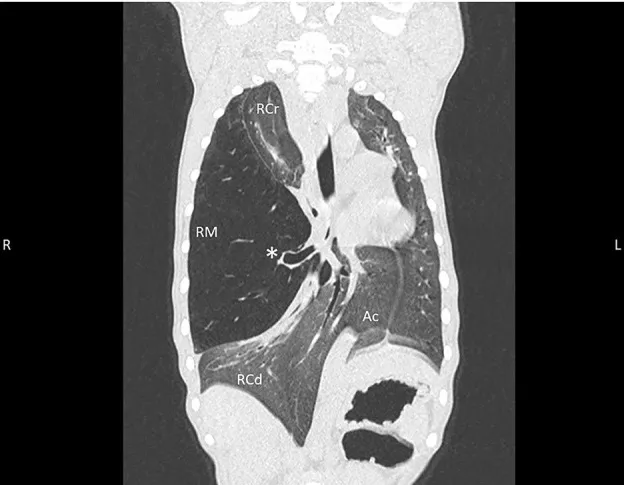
Thoracic CT dorsal reconstruction images from an 11-week old, sexually intact, female Catahoula Leopard dog with congenital lobar emphysema. Note the hyperinflated right middle lung lobe (RM) with an abrupt narrowing of the main stem bronchus (asterisk); leftward deviation of the heart, mediastinal structures, and accessory lung lobe (Ac); and diffuse increased attenuation/ground glass pattern within remaining right cranial (RCr) and right caudal (RCd) lung lobes as well as left lung.
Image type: radiology (ct)